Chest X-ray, AP view. Patient: 41 years old, sex F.
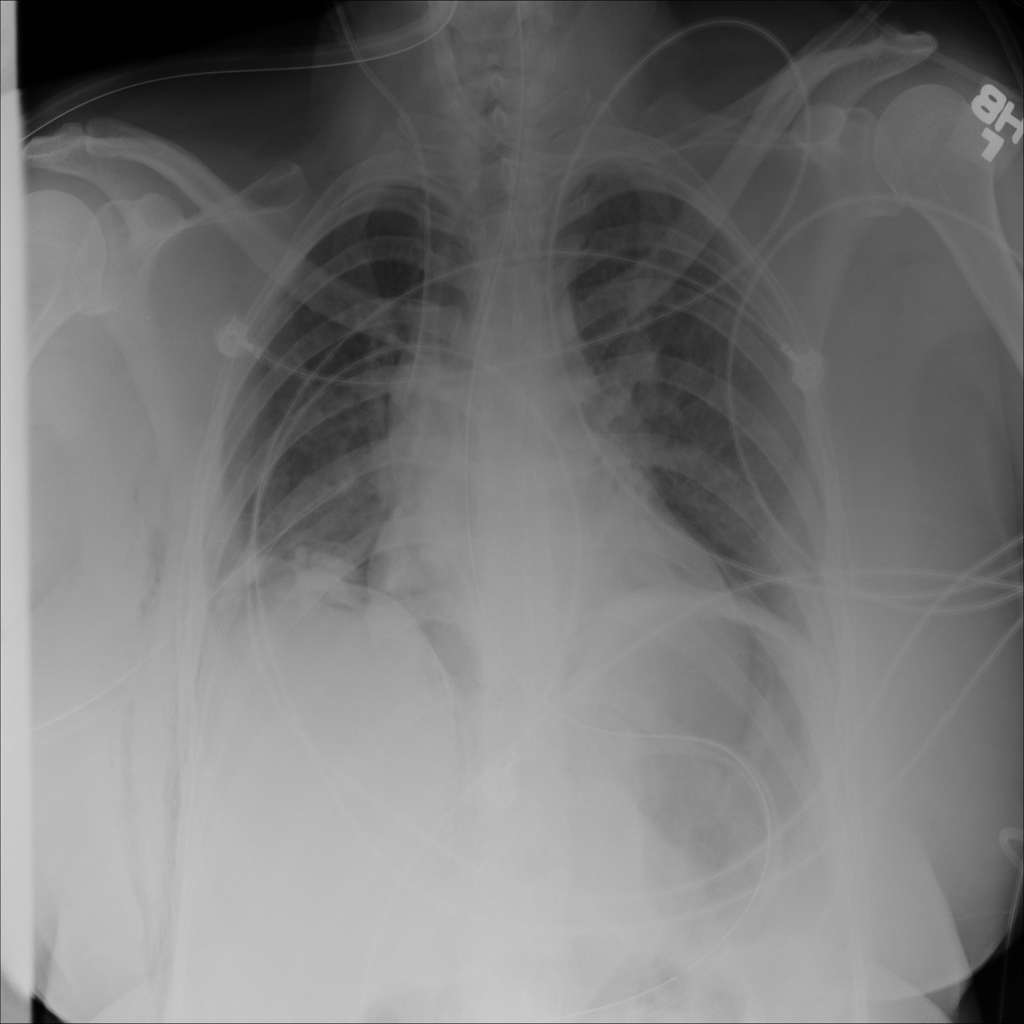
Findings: Atelectasis, Emphysema